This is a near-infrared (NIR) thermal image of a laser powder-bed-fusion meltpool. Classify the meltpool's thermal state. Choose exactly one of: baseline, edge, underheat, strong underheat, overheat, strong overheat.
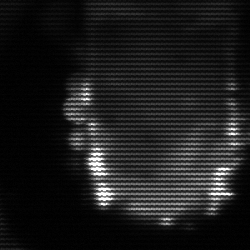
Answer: baseline